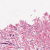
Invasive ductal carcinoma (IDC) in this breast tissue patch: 0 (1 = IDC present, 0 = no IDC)